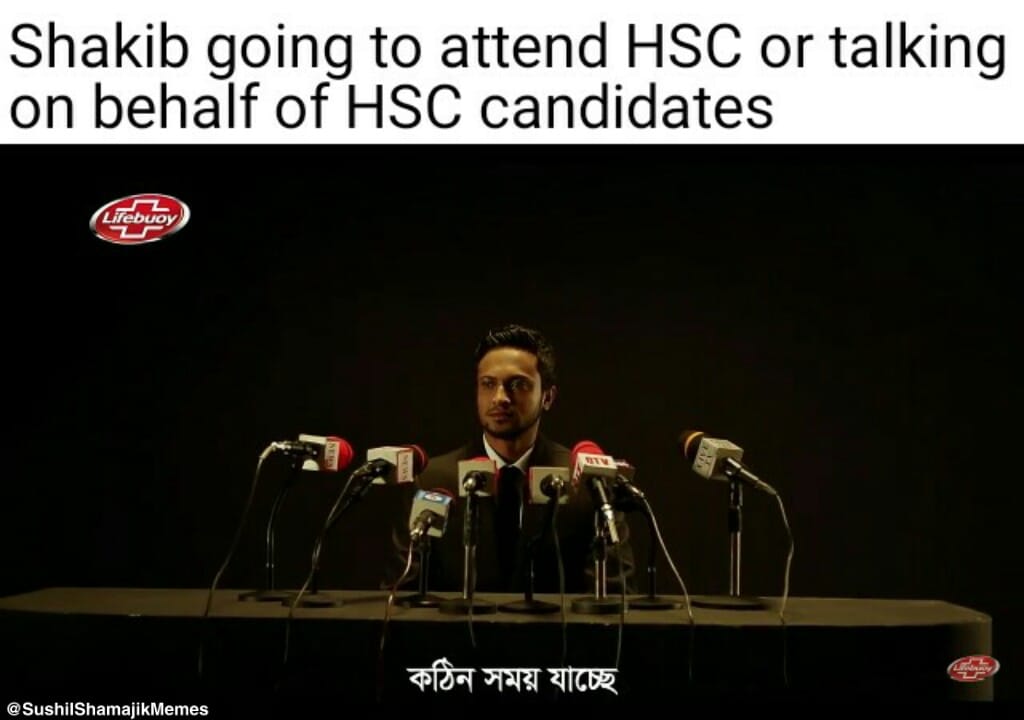
Caption: Shakib going to attend HSC or talking on behalf of HSC candidates      কঠিন সময় যাচ্ছে
Label: non-hate